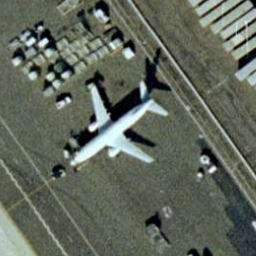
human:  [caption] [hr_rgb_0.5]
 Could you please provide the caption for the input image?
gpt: There are some luggage carts beside the plane.

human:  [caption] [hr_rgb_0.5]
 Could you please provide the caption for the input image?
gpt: There is some luggage near the plane.

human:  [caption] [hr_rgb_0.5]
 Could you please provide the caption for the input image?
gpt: There is a luggage cart beside the plane.

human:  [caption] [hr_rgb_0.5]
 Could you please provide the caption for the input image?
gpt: There is a trunk next to the plane.

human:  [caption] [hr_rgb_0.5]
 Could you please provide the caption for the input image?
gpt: There is a trunk next to the plane.